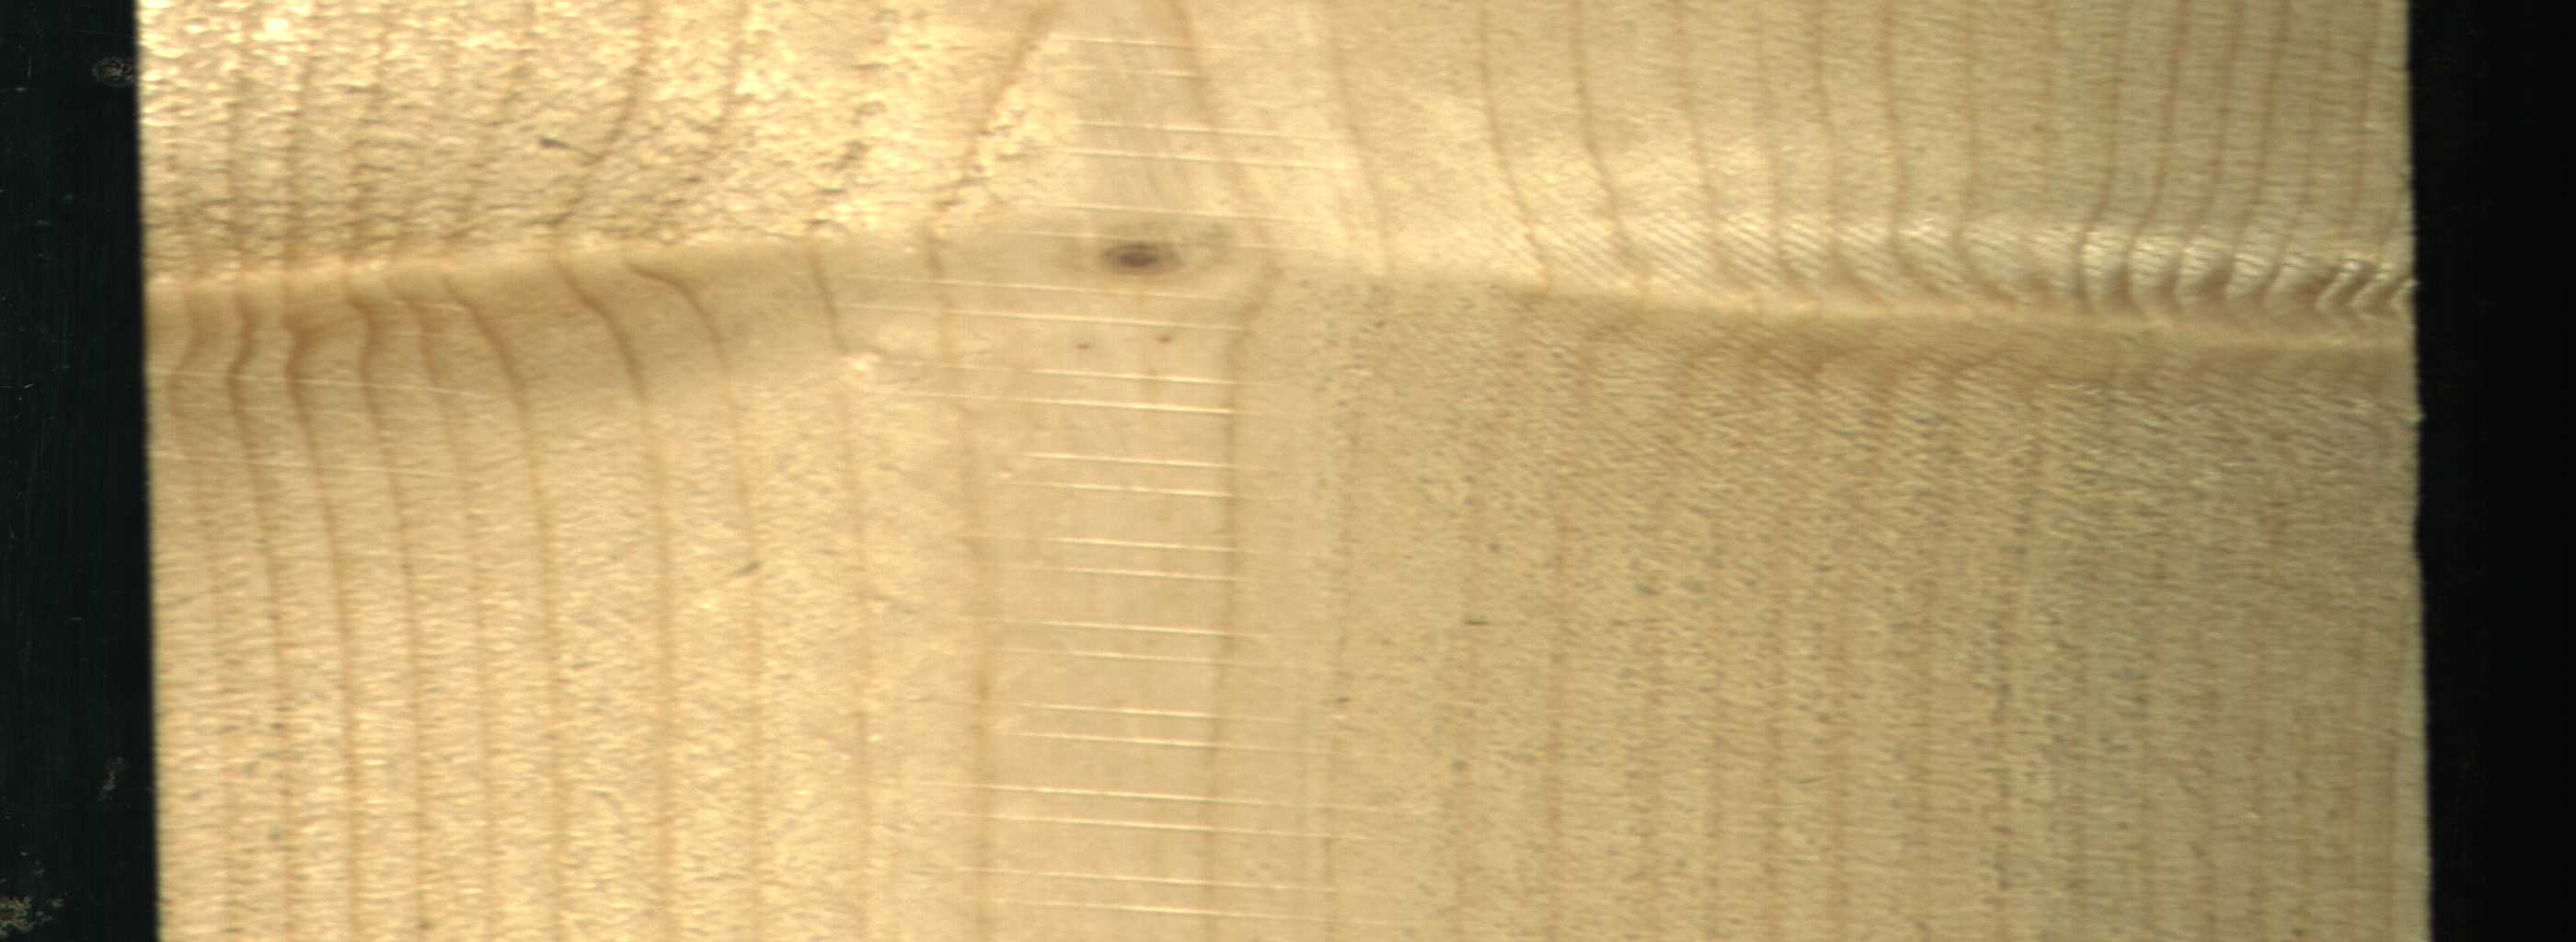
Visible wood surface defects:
Live_Knot